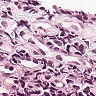
Metastatic tissue present: no